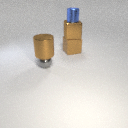
large brown rubber cube to the right of small gray metal sphere